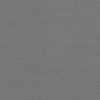
Label: dusty